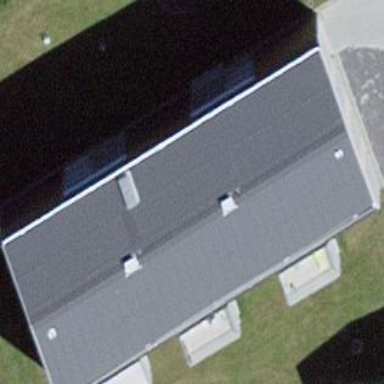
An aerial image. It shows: Grey building with gambrel roof.